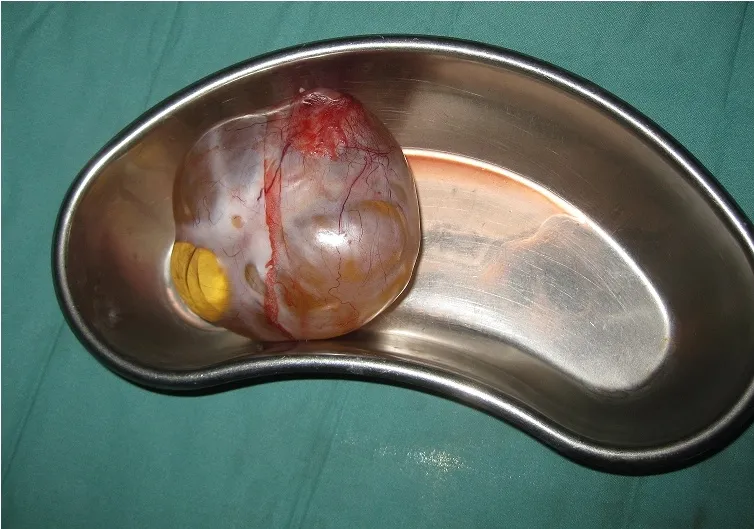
Mesenteric dermoid cyst after removal.
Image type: medical_photograph (other_medical_photograph)